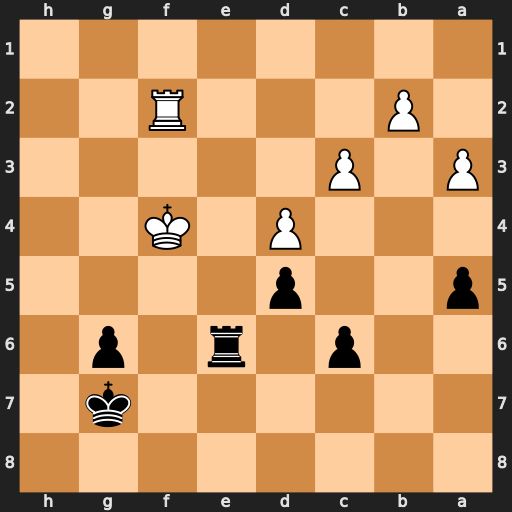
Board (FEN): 8/6k1/2p1r1p1/p2p4/3P1K2/P1P5/1P3R2/8
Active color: b
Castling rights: -
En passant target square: -
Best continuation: Rf6+ Ke3 Rxf2 Kxf2 a4